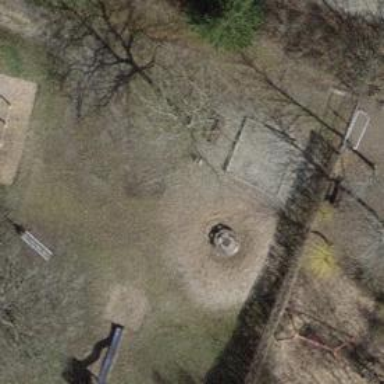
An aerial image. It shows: Playground area for leisure activities on the land.